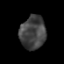
Tissue: prostate
Cell type: T cells
Senescence score: 0.3475
Nuclear area (px): 837
Mean DAPI intensity: 67.22